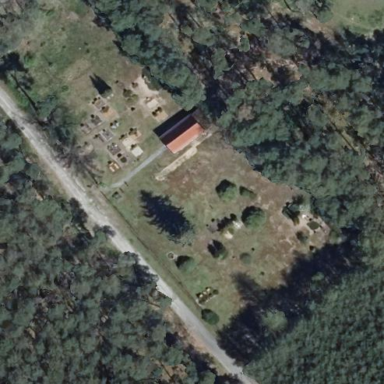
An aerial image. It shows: Cemetery.